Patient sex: F
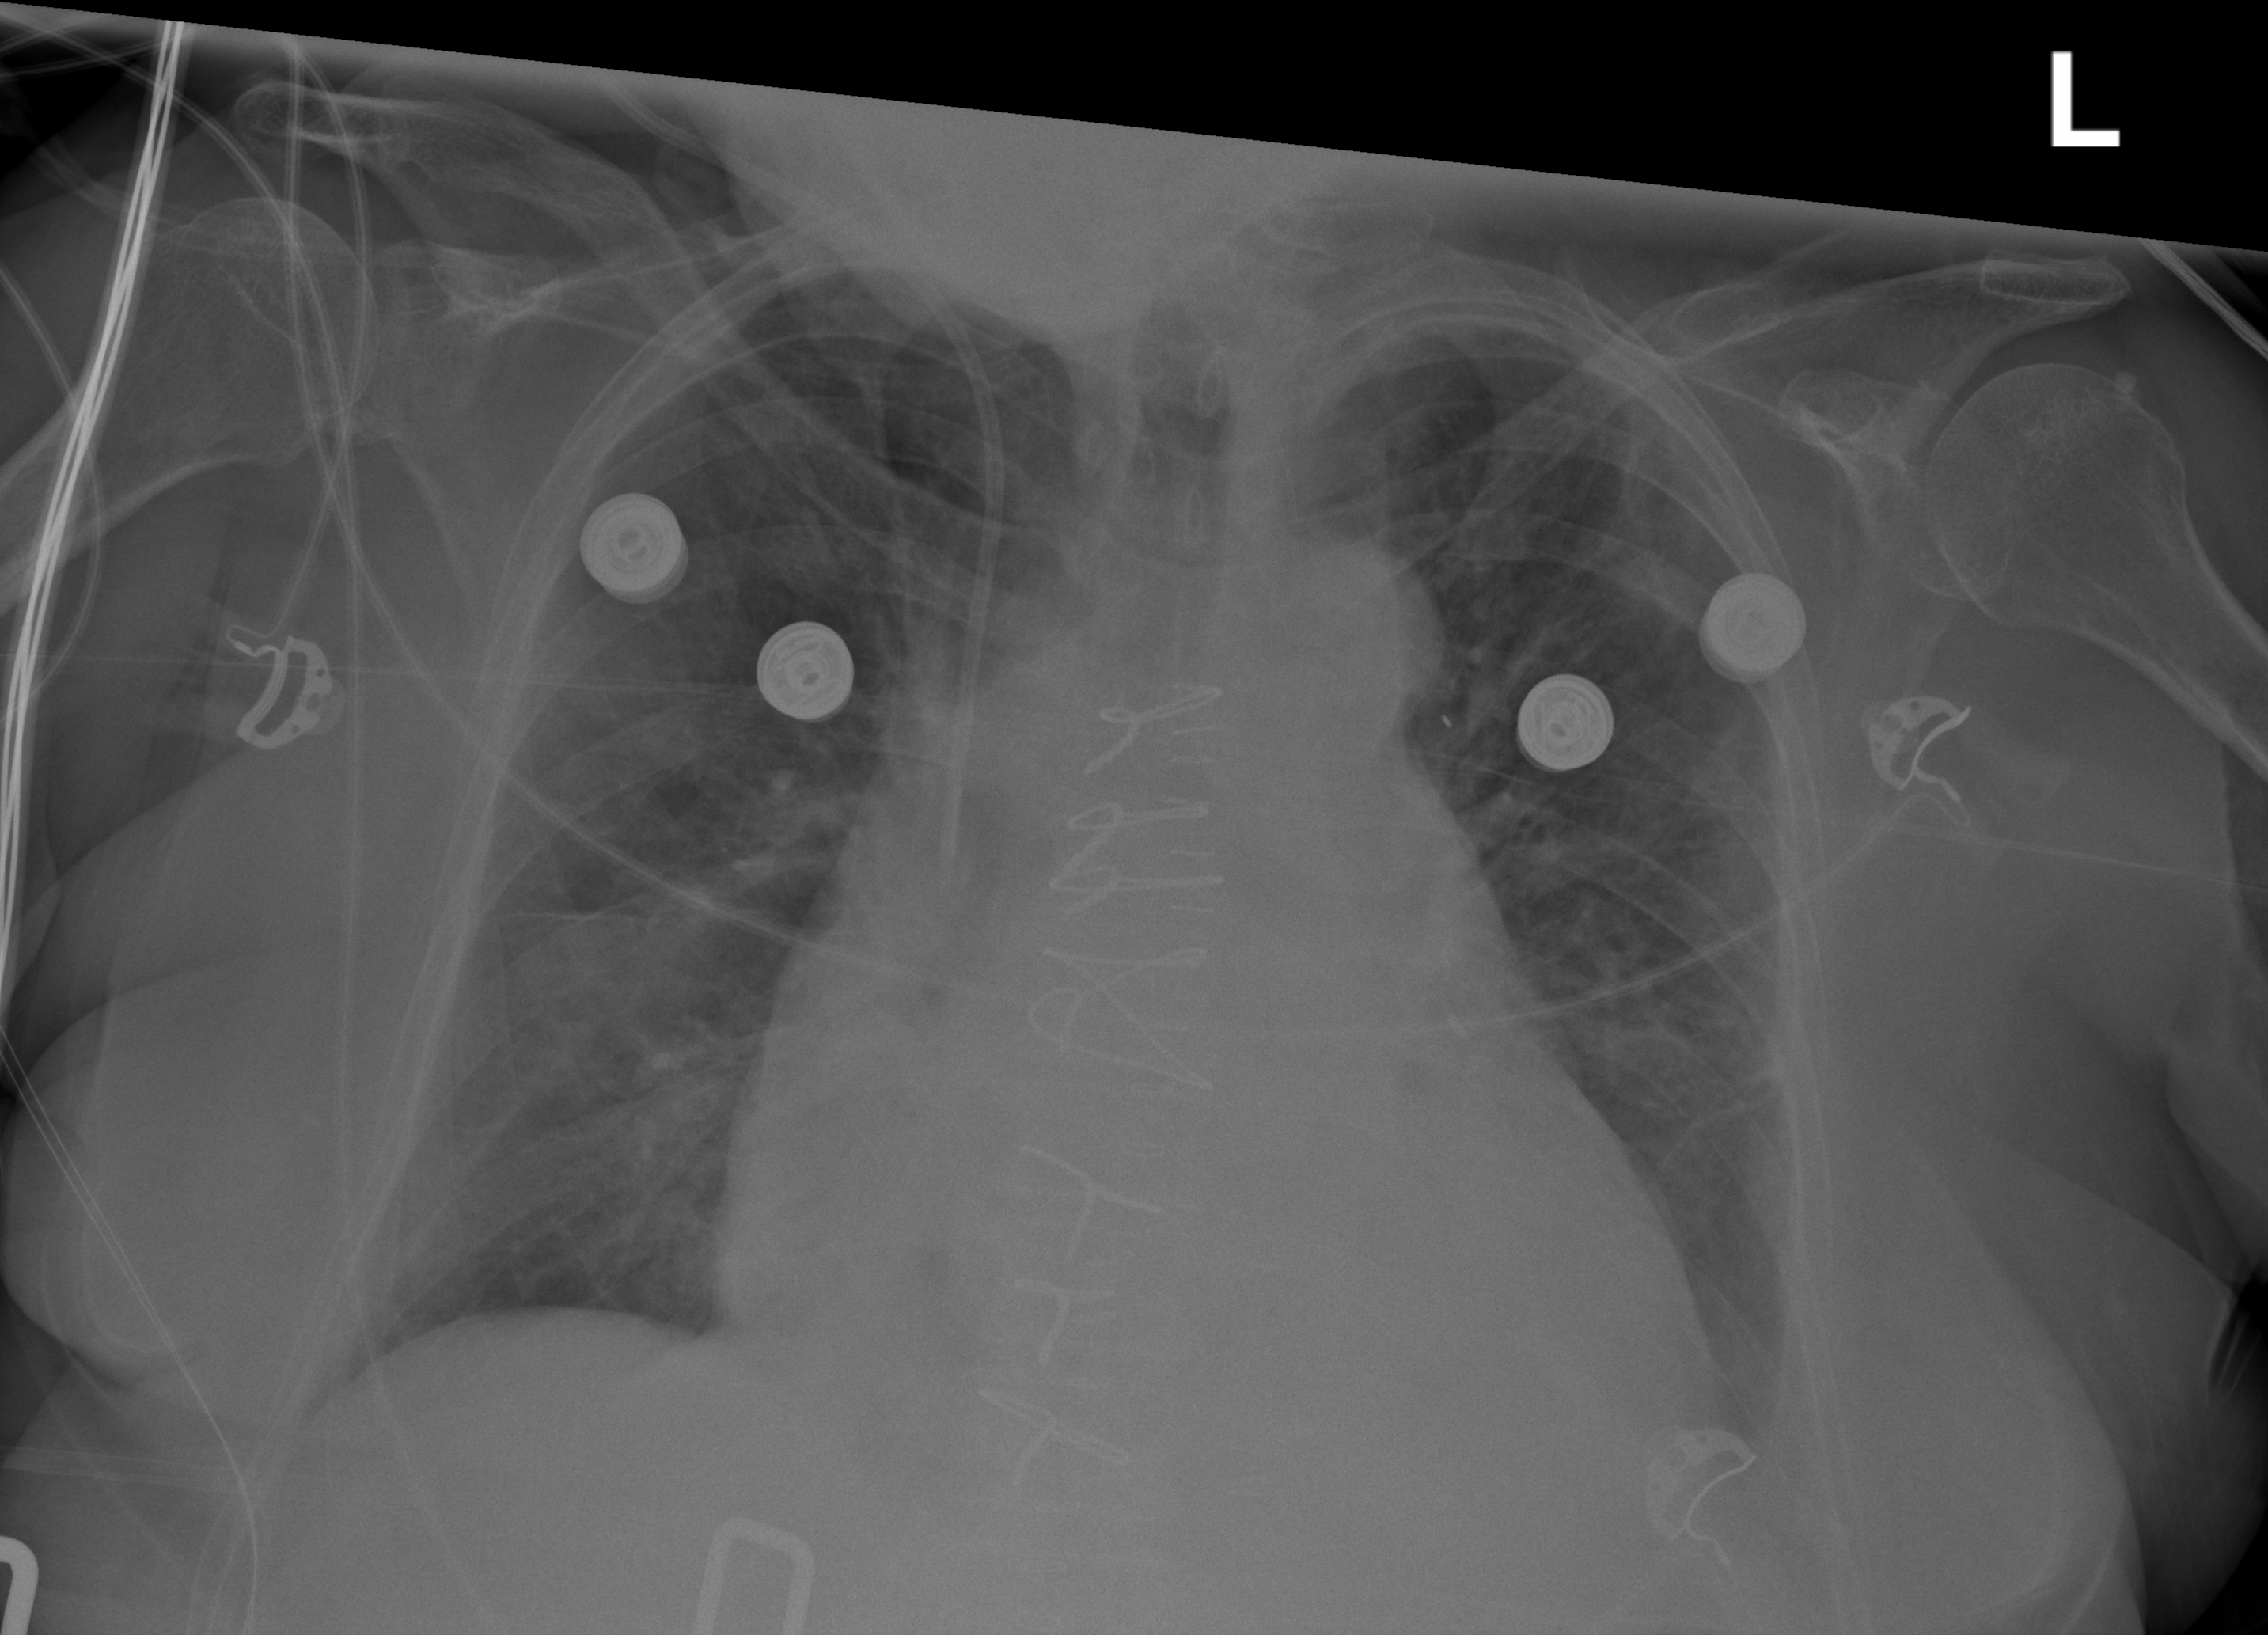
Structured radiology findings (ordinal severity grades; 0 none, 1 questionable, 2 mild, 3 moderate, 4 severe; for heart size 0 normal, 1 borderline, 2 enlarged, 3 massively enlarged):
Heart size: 3
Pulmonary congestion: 0
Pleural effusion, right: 0
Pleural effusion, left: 2
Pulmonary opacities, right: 0
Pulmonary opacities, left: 0
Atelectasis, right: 2
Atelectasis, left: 2